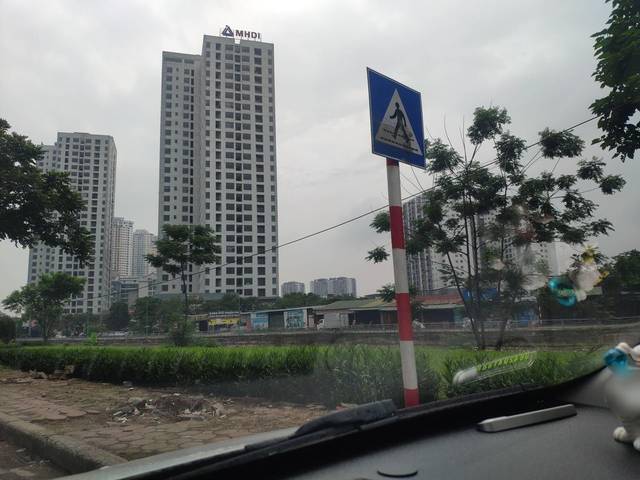
Region: Vietnam
Coordinates: 20.973, 105.828